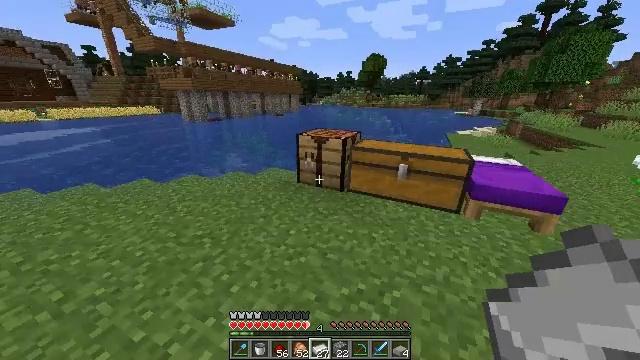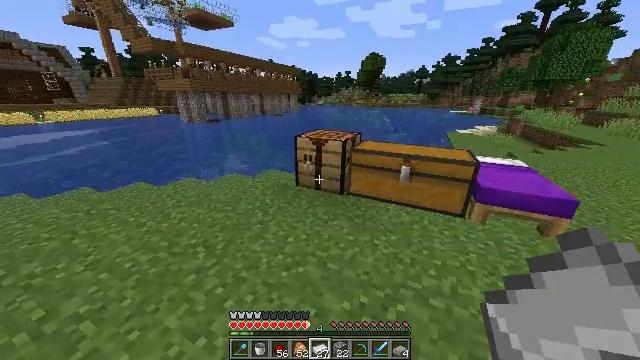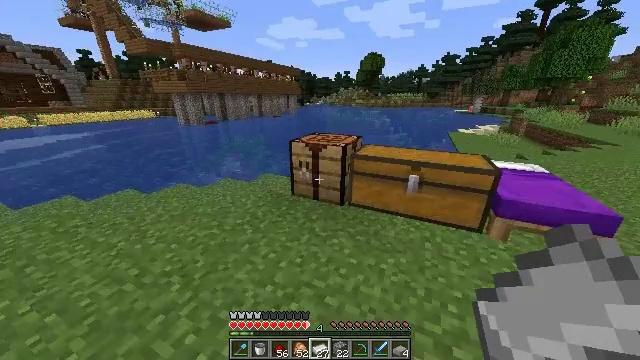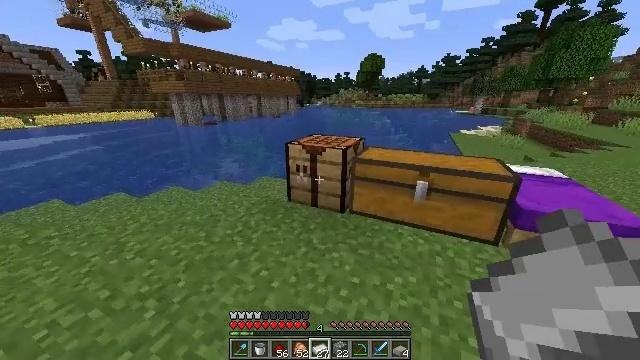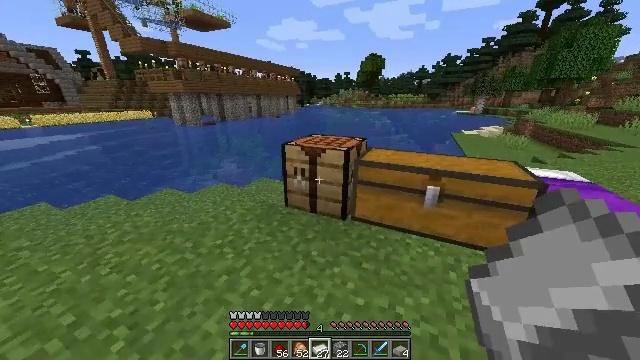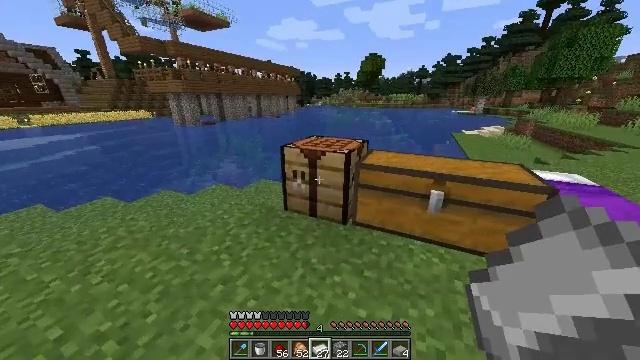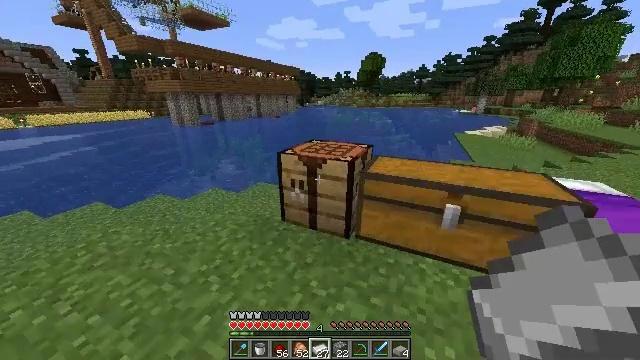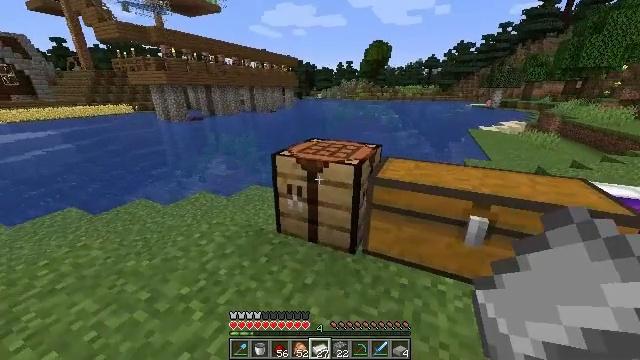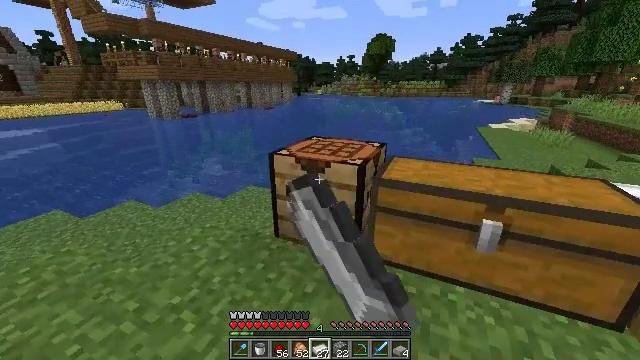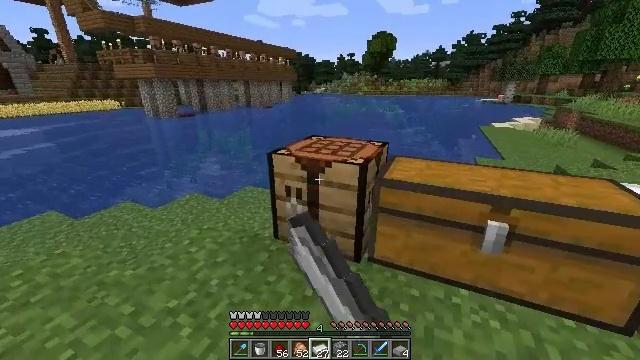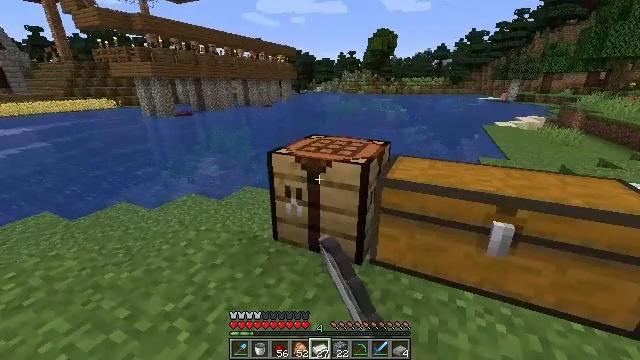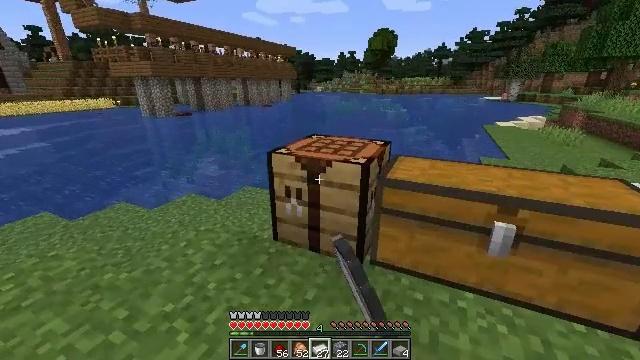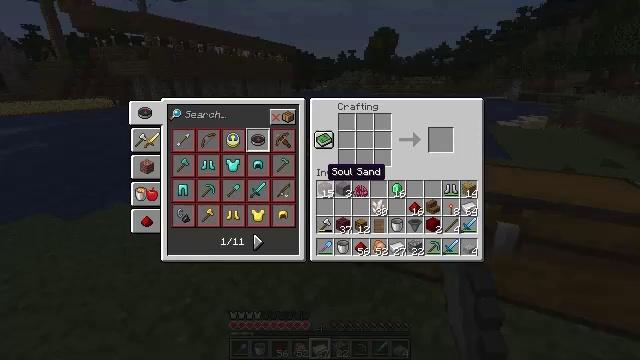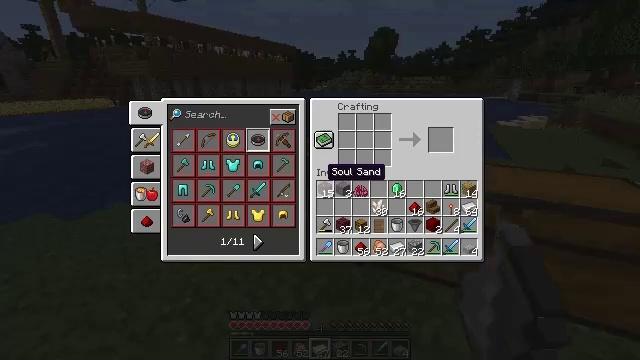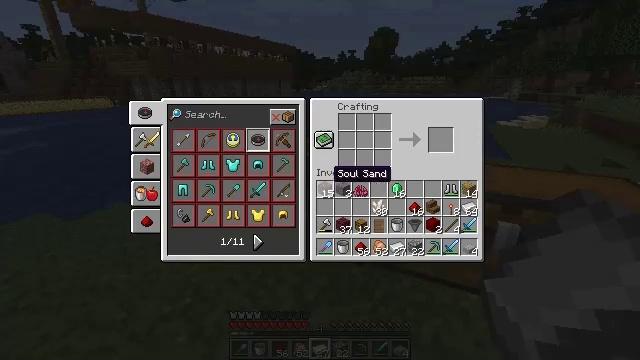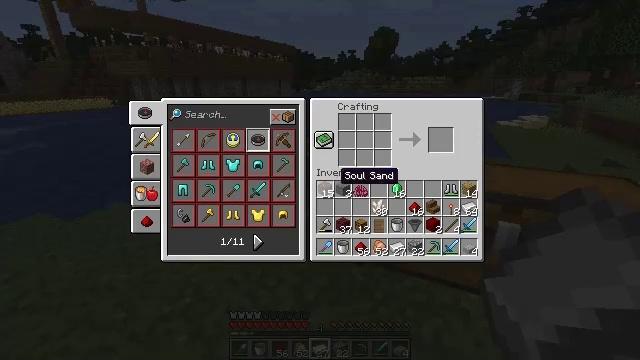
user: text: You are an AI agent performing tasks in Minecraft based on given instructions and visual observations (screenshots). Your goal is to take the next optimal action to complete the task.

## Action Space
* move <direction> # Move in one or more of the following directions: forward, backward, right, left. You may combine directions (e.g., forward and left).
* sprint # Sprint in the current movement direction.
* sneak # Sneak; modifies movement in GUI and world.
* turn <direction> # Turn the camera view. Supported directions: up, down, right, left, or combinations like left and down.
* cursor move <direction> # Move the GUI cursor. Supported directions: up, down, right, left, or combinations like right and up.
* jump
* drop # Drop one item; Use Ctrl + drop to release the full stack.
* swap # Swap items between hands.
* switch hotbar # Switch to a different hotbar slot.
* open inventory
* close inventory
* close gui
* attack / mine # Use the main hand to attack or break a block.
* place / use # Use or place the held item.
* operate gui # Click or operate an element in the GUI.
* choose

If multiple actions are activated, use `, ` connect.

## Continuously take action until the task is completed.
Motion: motion action
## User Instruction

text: Take 5 iron ingots and a chest to craft a hopper.
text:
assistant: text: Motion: move forward, sprint
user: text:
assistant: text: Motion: move forward, sprint
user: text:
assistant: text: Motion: move forward
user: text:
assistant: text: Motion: move forward
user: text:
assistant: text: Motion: move forward
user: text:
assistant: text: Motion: no_op
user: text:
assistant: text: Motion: use / place
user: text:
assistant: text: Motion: use / place
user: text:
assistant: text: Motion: use / place
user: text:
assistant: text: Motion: use / place
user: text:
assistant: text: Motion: no_op
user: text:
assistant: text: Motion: open gui
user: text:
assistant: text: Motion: no_op
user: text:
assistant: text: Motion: no_op
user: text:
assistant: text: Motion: cursor move right
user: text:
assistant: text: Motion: no_op
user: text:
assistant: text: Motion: no_op
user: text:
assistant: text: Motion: cursor move up
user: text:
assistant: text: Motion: cursor move left and up
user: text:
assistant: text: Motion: cursor move left and up
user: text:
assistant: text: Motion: cursor move left
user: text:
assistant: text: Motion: cursor move left
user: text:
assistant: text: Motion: cursor move left
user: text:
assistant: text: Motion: cursor move left
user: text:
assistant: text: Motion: no_op
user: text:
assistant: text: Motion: no_op
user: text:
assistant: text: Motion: cursor move left
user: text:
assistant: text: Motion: no_op
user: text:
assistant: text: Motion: no_op
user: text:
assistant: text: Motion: no_op